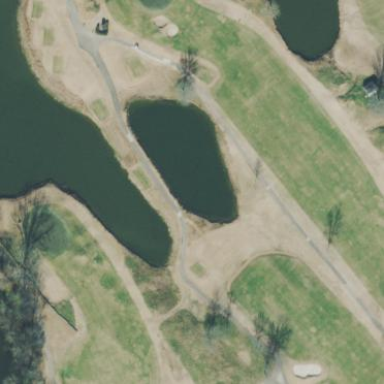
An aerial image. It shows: Water hazard in golf course. The hazard is natural water feature.